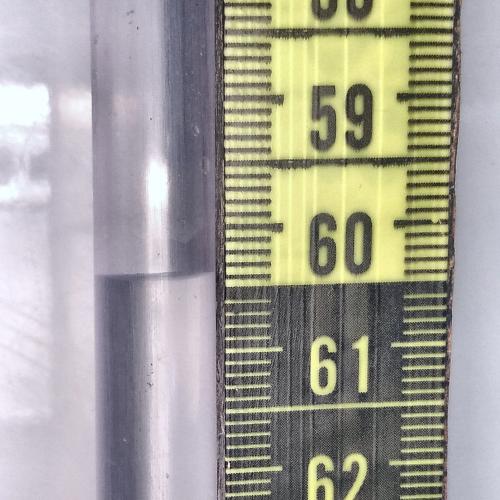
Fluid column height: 60.4 cm